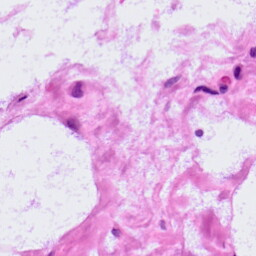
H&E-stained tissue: LymphNode